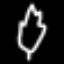
Label: leaf